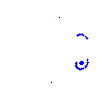
Particle: proton